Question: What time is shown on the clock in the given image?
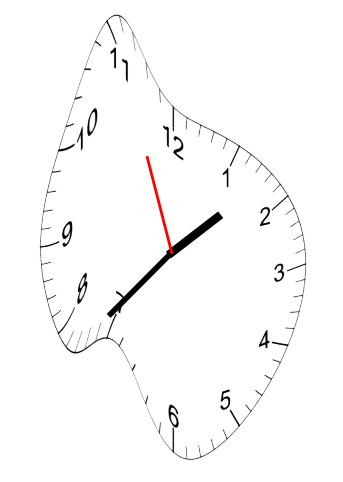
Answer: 01:36:56